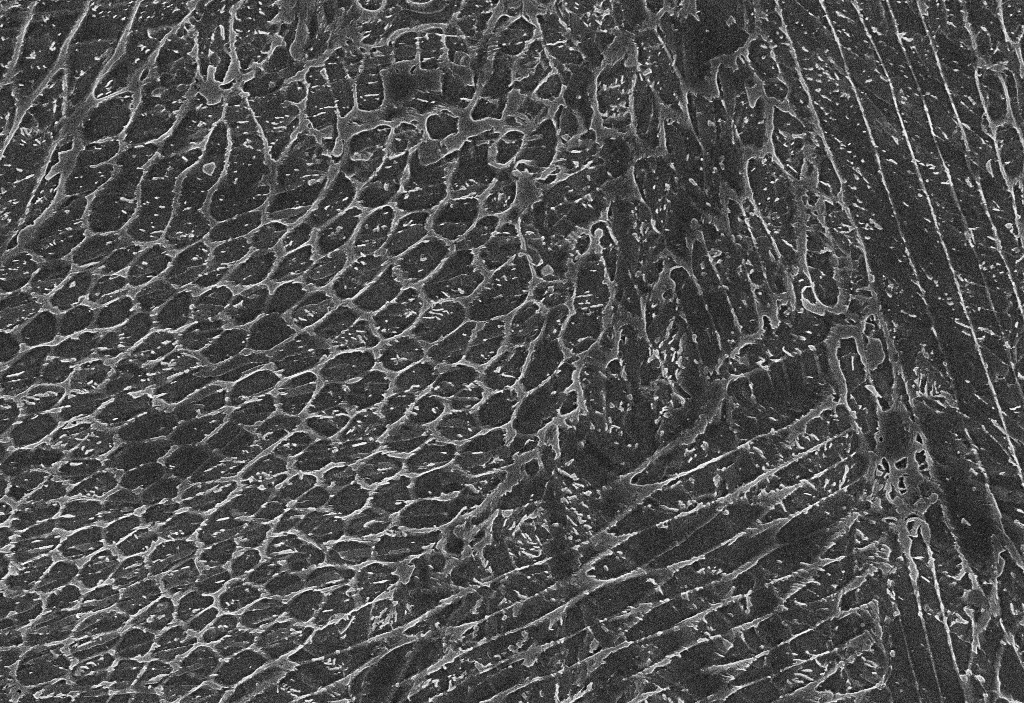
SEM micrograph, magnification: 10000x, scale bar: 1 µm
Phase areas (pixels) — Matrix: 276646; Austenite: 402470; Martensite/Austenite: 40756; Precipitate: 0; Defect: 0; total: 719872